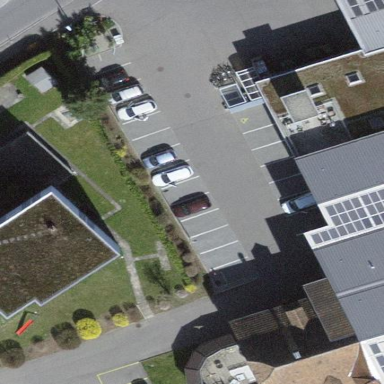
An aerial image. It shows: Parking area with surface.